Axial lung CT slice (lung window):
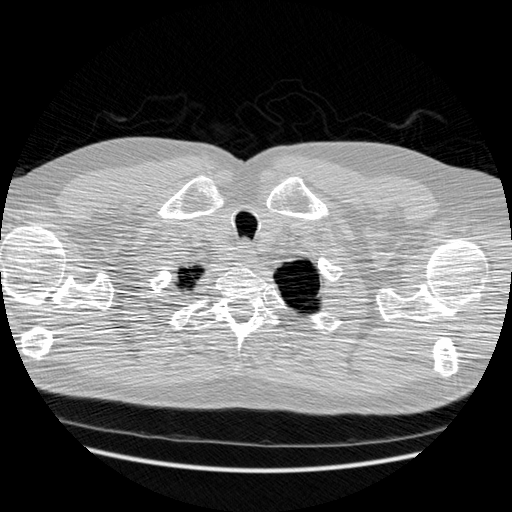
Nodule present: no